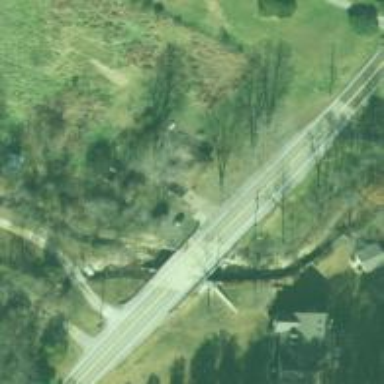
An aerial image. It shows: Tertiary road with bridge.